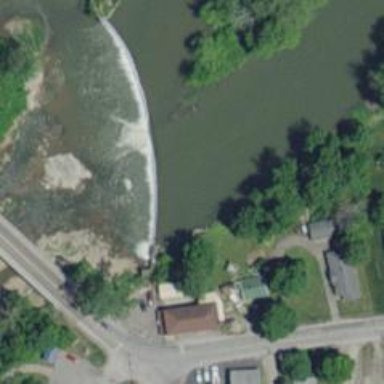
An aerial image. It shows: Weir in waterway.